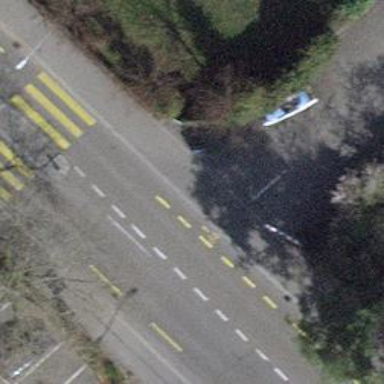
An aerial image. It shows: Unmarked crossing with traffic calming table.